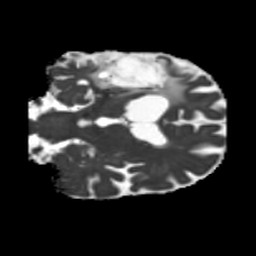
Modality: MD
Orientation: coronal
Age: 55
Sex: male
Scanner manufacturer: siemens
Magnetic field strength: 3 T
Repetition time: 5.25 s
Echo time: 0.08 s